Interaction volume radius: 10 \u00c5
Interaction volume height: 10 \u00c5
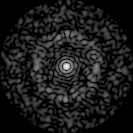
Disorder parameter: 0.8684